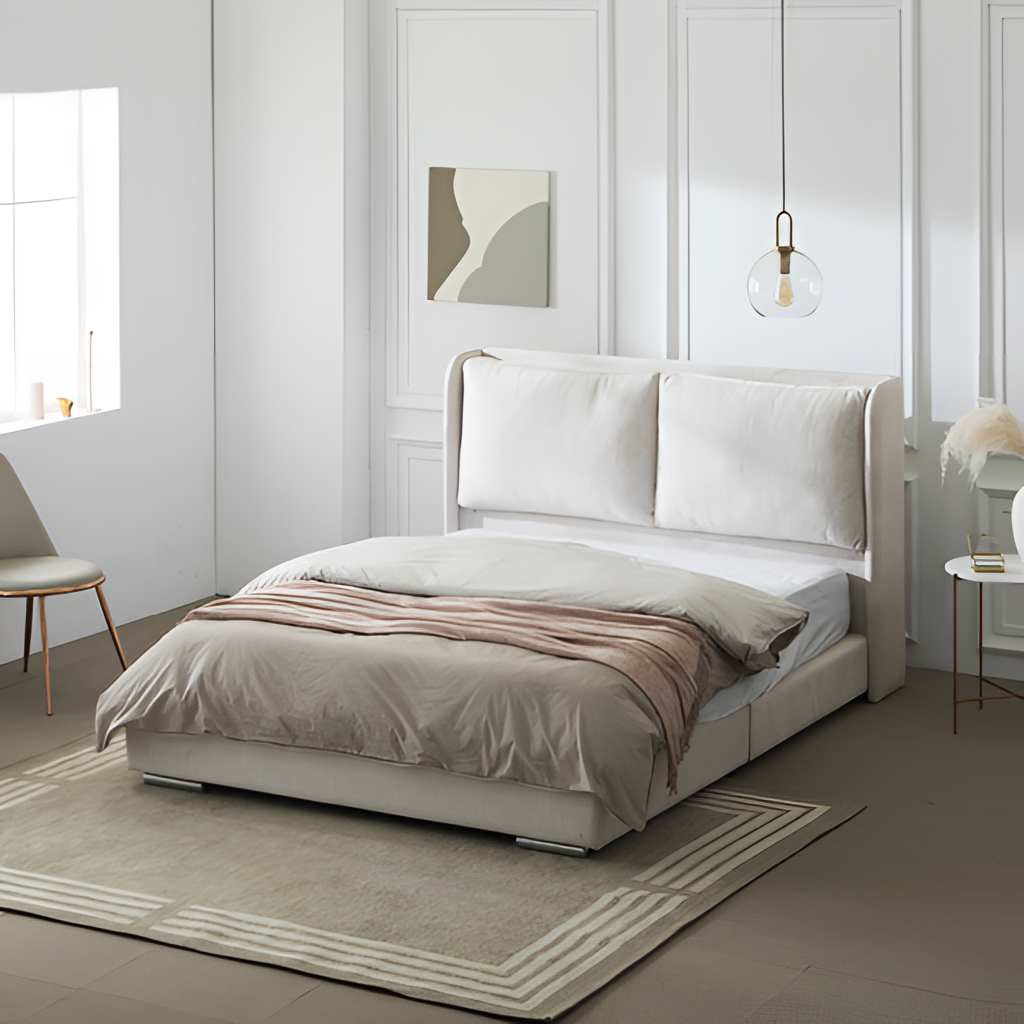
fabric bed, bedroom, beige tile flooring, with large square pattern, contemporary, panel wallpaper, with geometric pattern